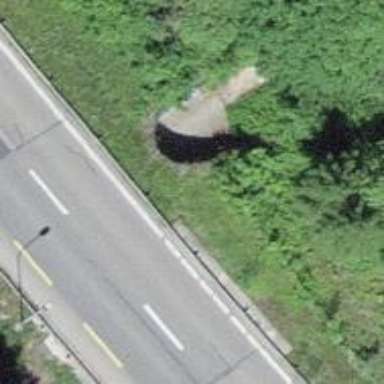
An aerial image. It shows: Tunnel footway.